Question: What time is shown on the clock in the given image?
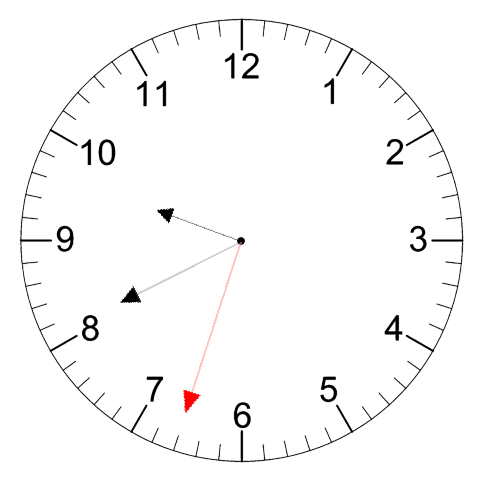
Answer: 09:40:33